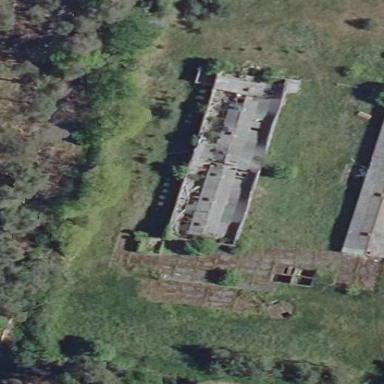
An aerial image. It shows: Farm auxiliary building.